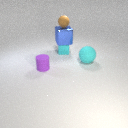
small brown rubber sphere above large blue metal cube